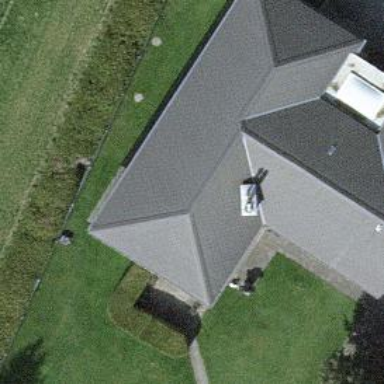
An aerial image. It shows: View of roof with edges.